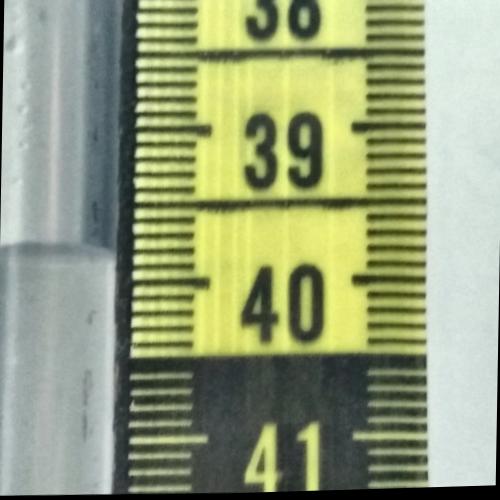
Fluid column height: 39.8 cm